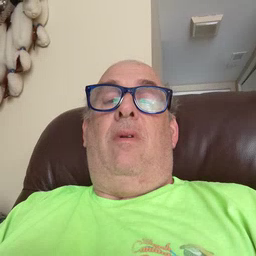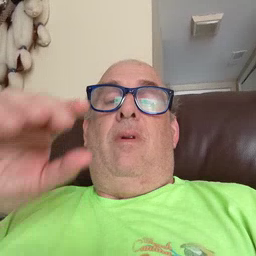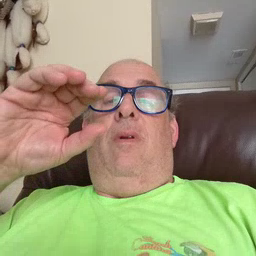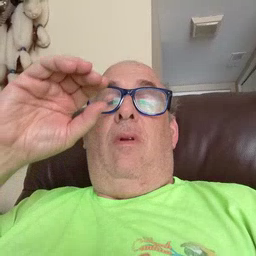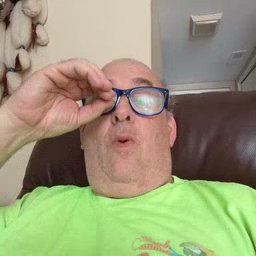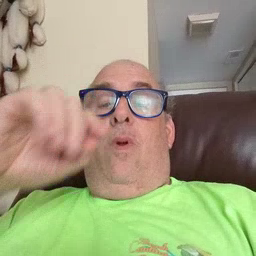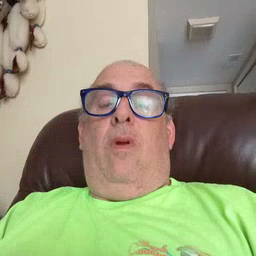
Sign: owl